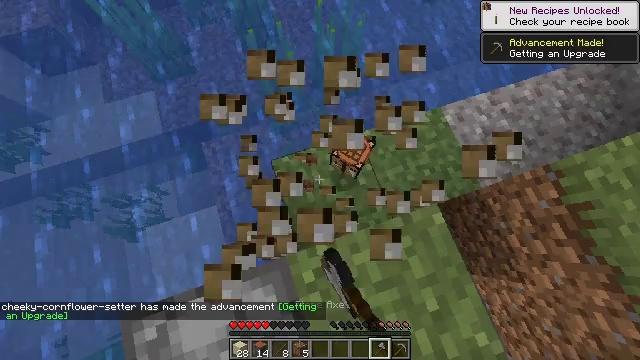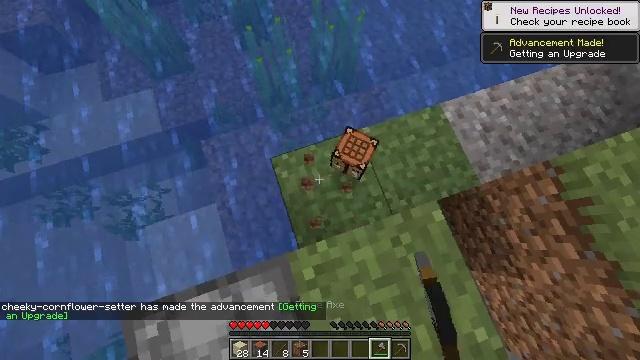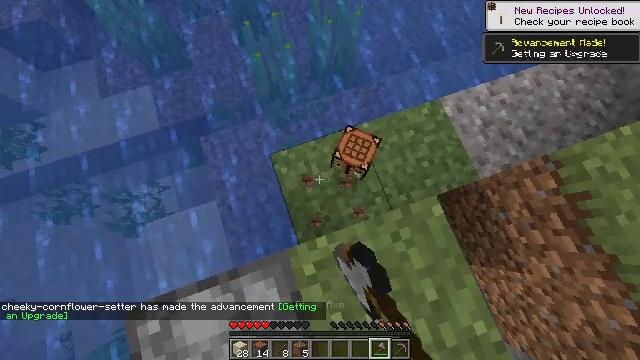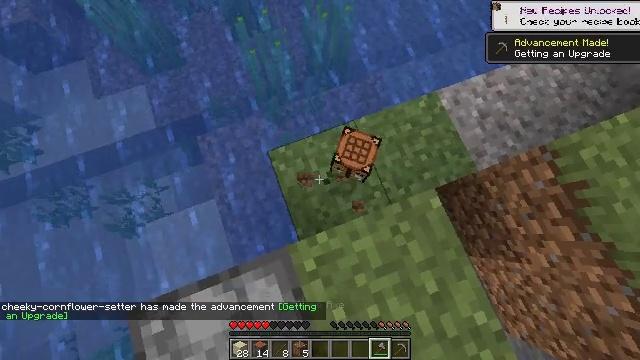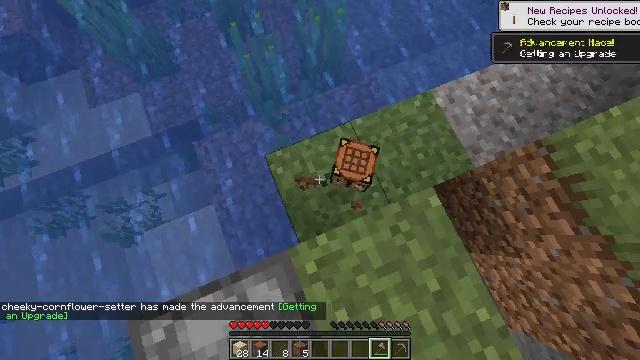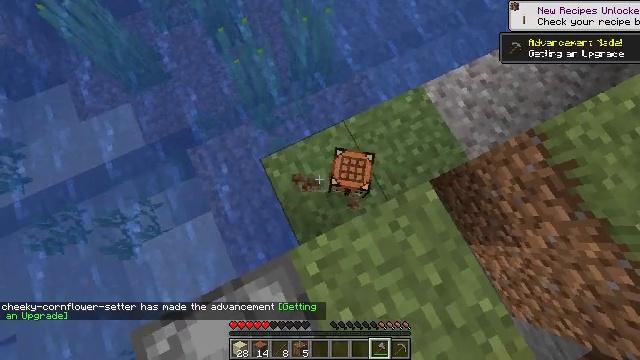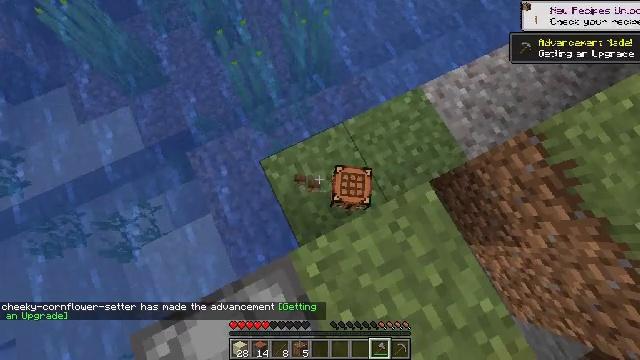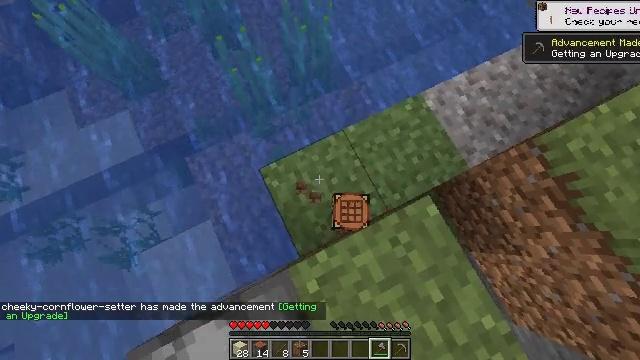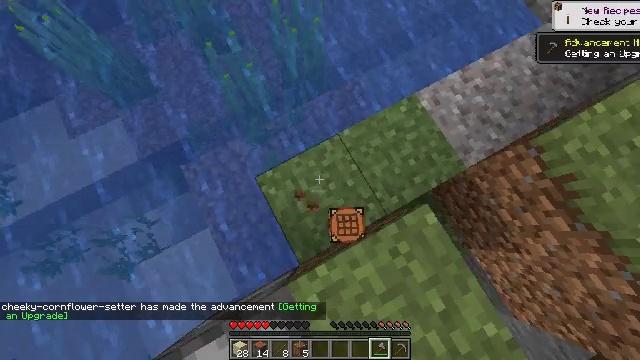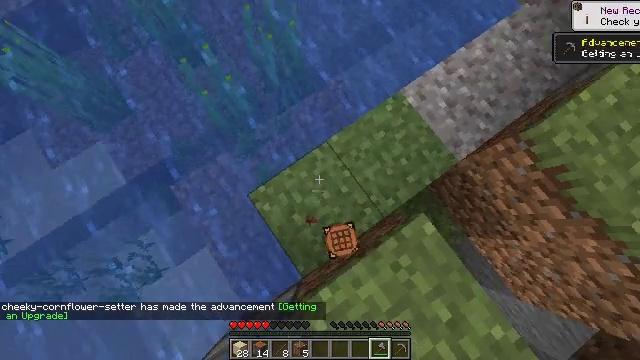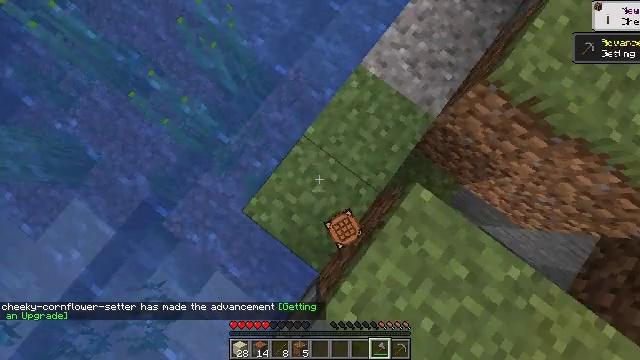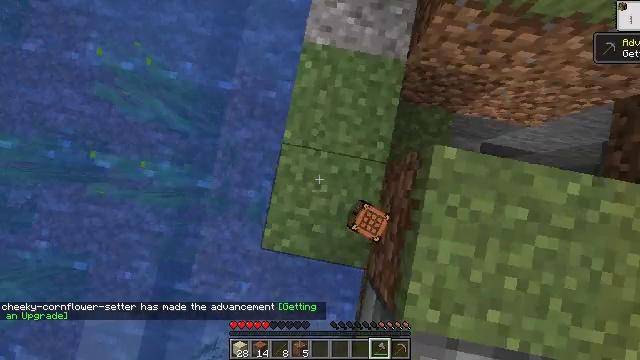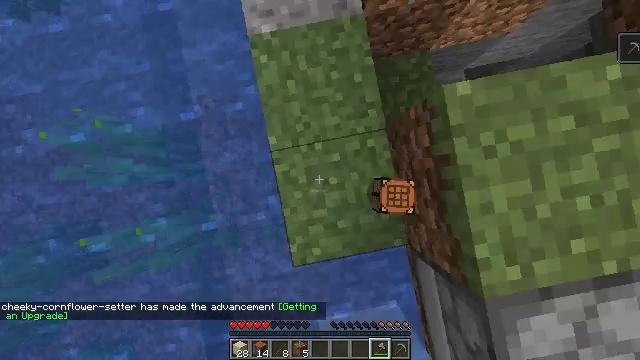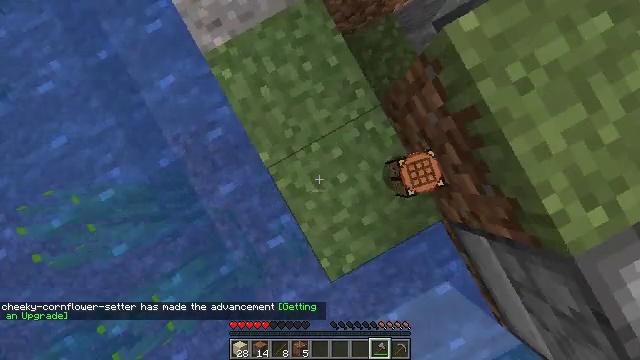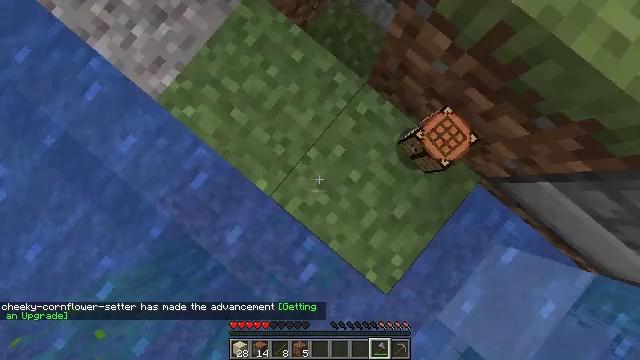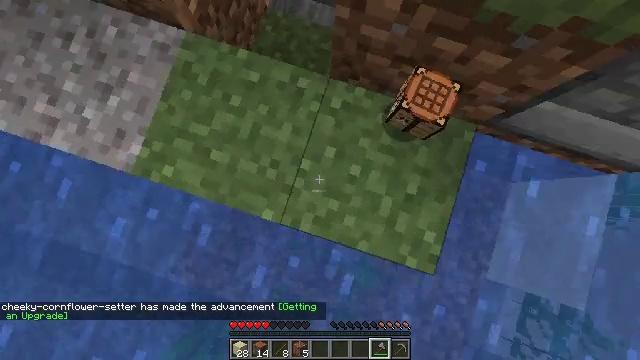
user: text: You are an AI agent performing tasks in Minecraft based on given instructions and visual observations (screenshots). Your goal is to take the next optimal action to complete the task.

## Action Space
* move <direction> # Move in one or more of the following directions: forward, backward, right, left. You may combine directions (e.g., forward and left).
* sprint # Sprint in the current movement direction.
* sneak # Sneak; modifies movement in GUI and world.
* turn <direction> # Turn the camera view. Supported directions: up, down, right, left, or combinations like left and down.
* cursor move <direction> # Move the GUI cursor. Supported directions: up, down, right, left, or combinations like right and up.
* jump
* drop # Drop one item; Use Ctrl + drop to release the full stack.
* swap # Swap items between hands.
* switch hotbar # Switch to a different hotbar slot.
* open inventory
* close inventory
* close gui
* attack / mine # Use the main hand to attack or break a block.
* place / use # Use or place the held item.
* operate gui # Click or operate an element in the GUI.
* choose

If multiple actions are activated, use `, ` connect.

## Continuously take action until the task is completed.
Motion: motion action
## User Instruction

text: Smash the furnace to retrieve it.
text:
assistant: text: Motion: attack / mine
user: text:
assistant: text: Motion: attack / mine
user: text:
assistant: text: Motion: turn right, attack / mine
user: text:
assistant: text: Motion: turn right, attack / mine
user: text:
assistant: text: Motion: turn right
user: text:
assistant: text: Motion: no_op
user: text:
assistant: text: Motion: move forward
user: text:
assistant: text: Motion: move forward, turn right
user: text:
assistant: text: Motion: move forward, turn right and down
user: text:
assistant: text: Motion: move forward, turn right and down
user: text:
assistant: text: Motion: turn right and down
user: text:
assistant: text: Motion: turn right and down
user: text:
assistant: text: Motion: turn right and down
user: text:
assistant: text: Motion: turn right and up
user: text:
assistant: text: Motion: turn right and up
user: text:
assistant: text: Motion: turn right and up
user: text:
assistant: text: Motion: turn right and up
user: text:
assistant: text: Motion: turn right and up
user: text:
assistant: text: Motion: turn right and up
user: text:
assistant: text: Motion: move forward, turn up
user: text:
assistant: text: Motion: move forward, turn left and up
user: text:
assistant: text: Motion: move forward, turn left and up
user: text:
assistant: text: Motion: move forward, turn left and up
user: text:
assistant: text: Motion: move forward, jump
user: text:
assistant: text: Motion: move forward, jump
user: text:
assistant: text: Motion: move forward, turn right and down, jump
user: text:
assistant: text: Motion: move forward, turn right and down, jump
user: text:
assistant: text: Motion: move forward, turn right and down, jump
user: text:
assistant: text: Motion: move forward and move right, turn right and down
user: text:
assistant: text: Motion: move right, turn right